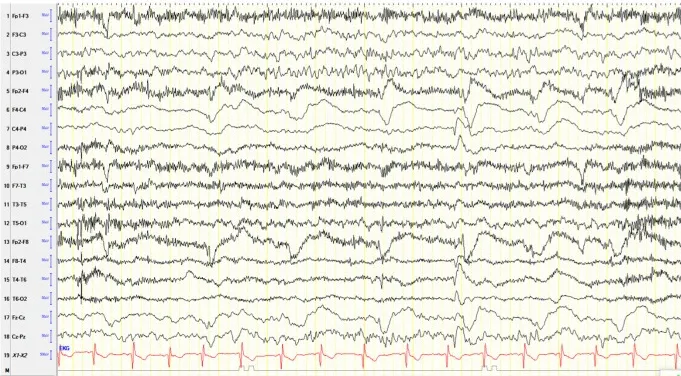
Electroencephalogram (EEG) of the patient. (B) Six months after surgery without VPA, the EEG showed continuous right hemispheric dysfunction, hypersynchronic right frontocentral activity, and activation during sleep without clinical signs.
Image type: electrography (eeg)